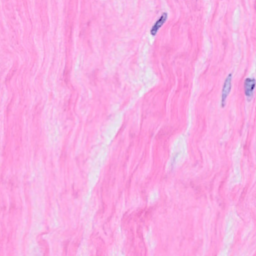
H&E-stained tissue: Breast